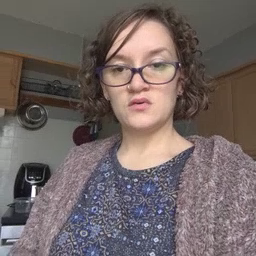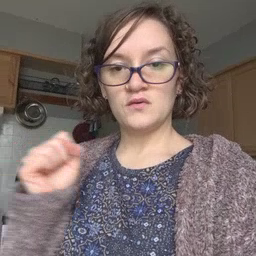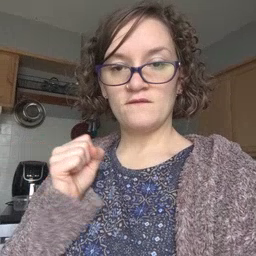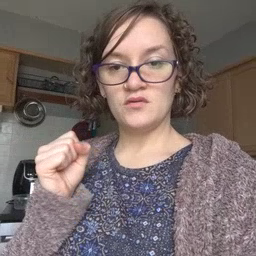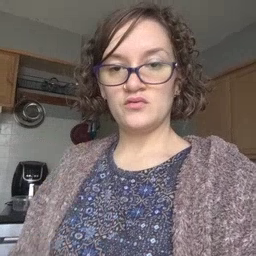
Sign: refrigerator